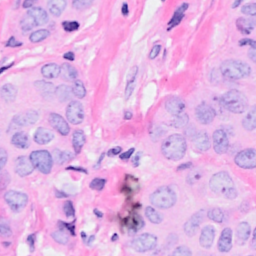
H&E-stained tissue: Breast